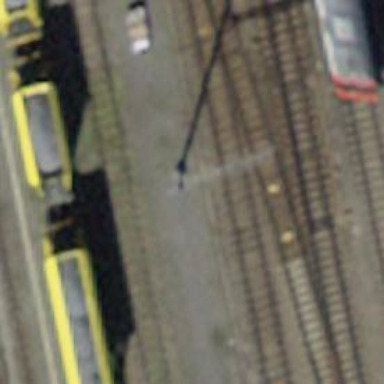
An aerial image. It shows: Rail siding with electrified contact lines for trains.